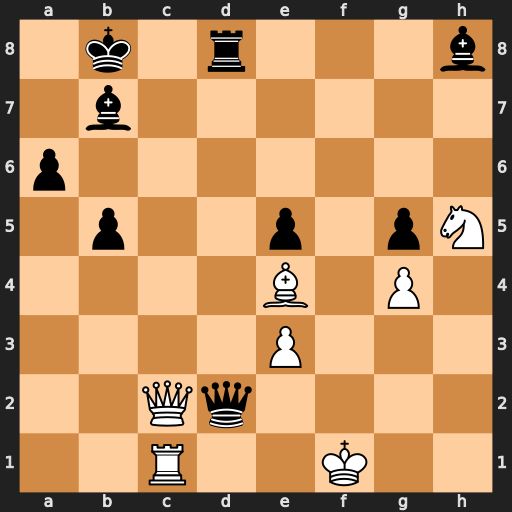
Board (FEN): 1k1r3b/1b6/p7/1p2p1pN/4B1P1/4P3/2Qq4/2R2K2
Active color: w
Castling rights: -
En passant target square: -
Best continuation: Qc7+ Ka7 Qxb7#